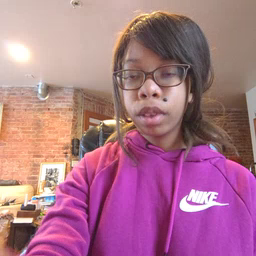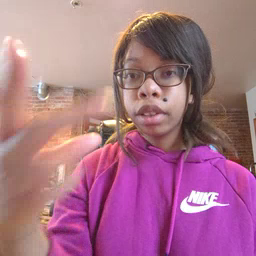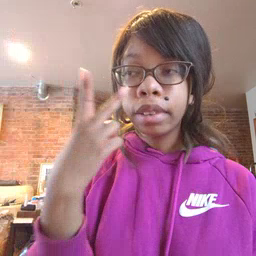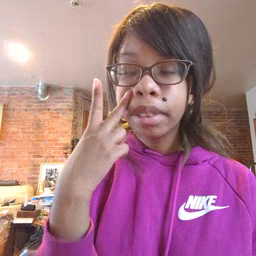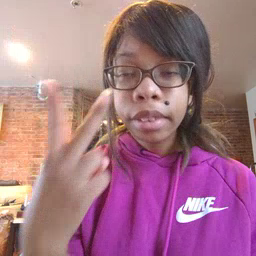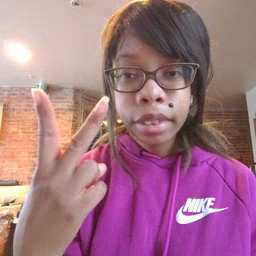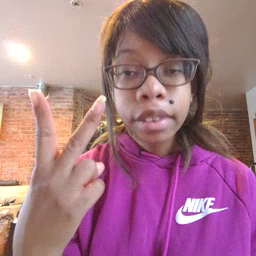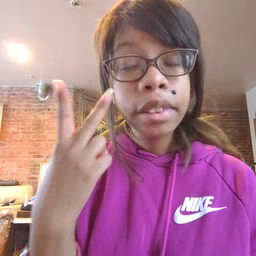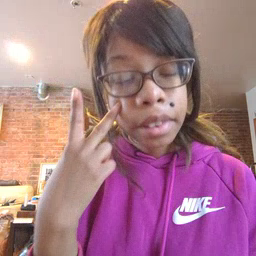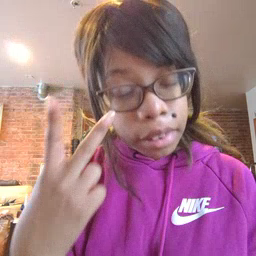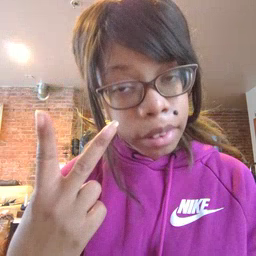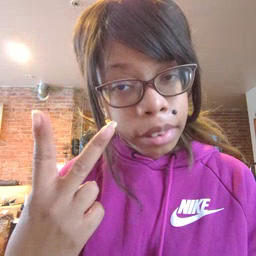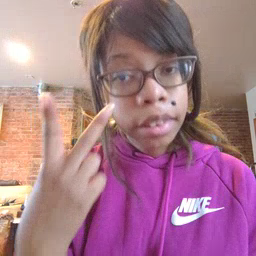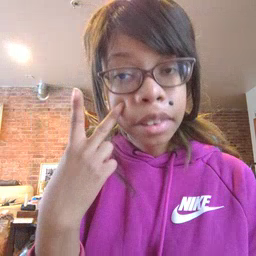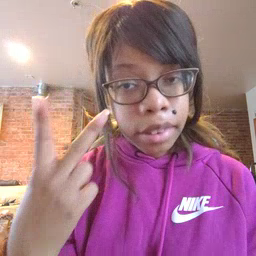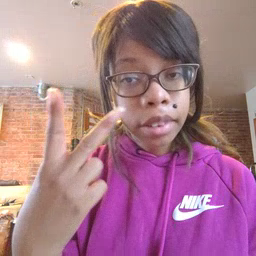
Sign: see